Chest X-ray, PA view. Patient: 43 years old, sex F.
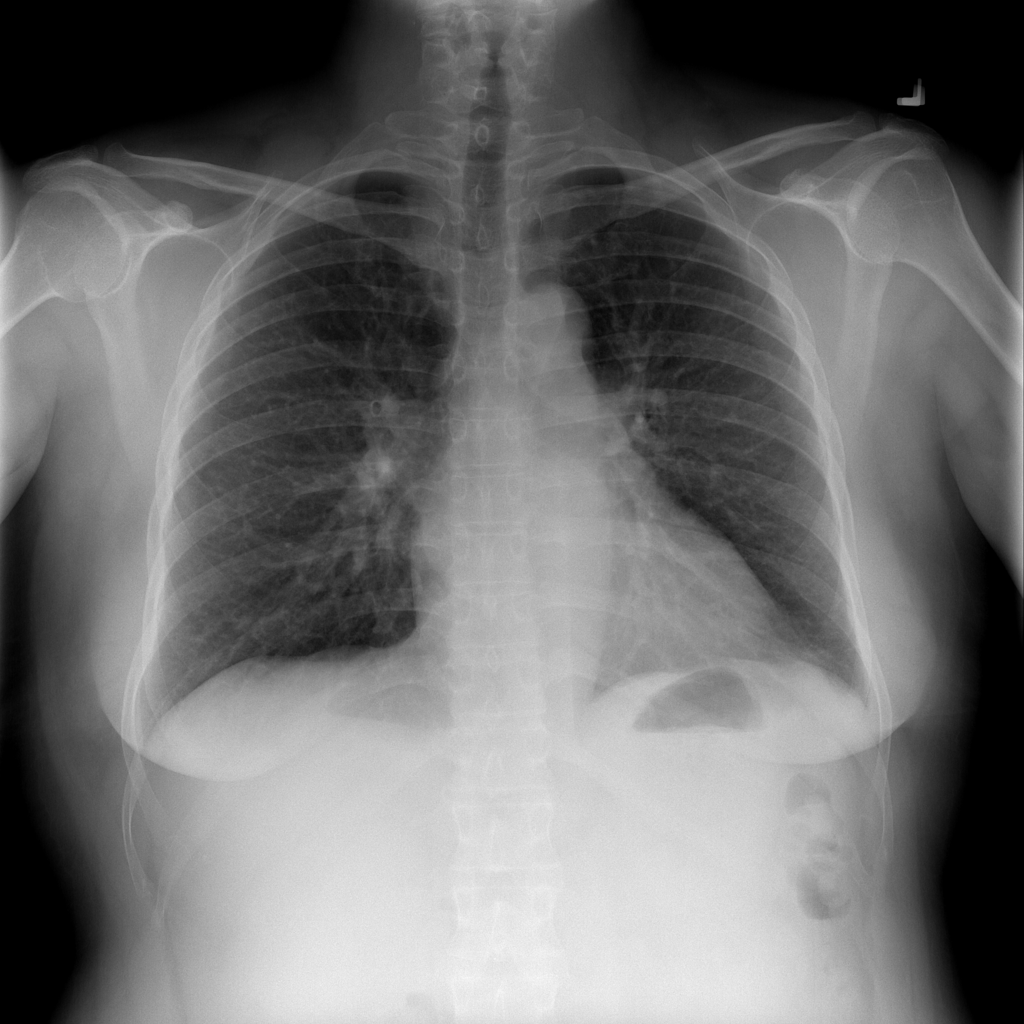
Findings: Infiltration